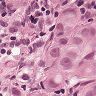
Metastatic tissue present: yes